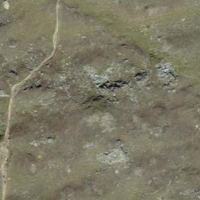
EUNIS habitat code: 26
Species observed at this site:
Zygaena exulans